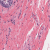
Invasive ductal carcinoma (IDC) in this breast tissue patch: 0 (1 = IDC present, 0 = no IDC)